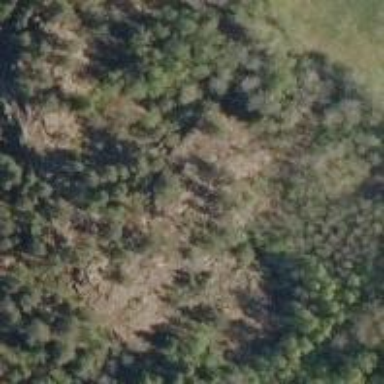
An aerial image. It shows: Cliff in nature.